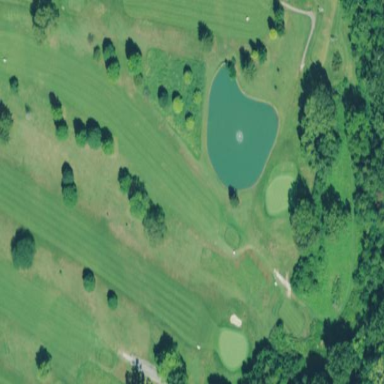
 specifically golf. It features beautiful fairway for golf enthusiasts to enjoy."